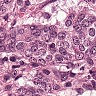
Metastatic tissue present: yes